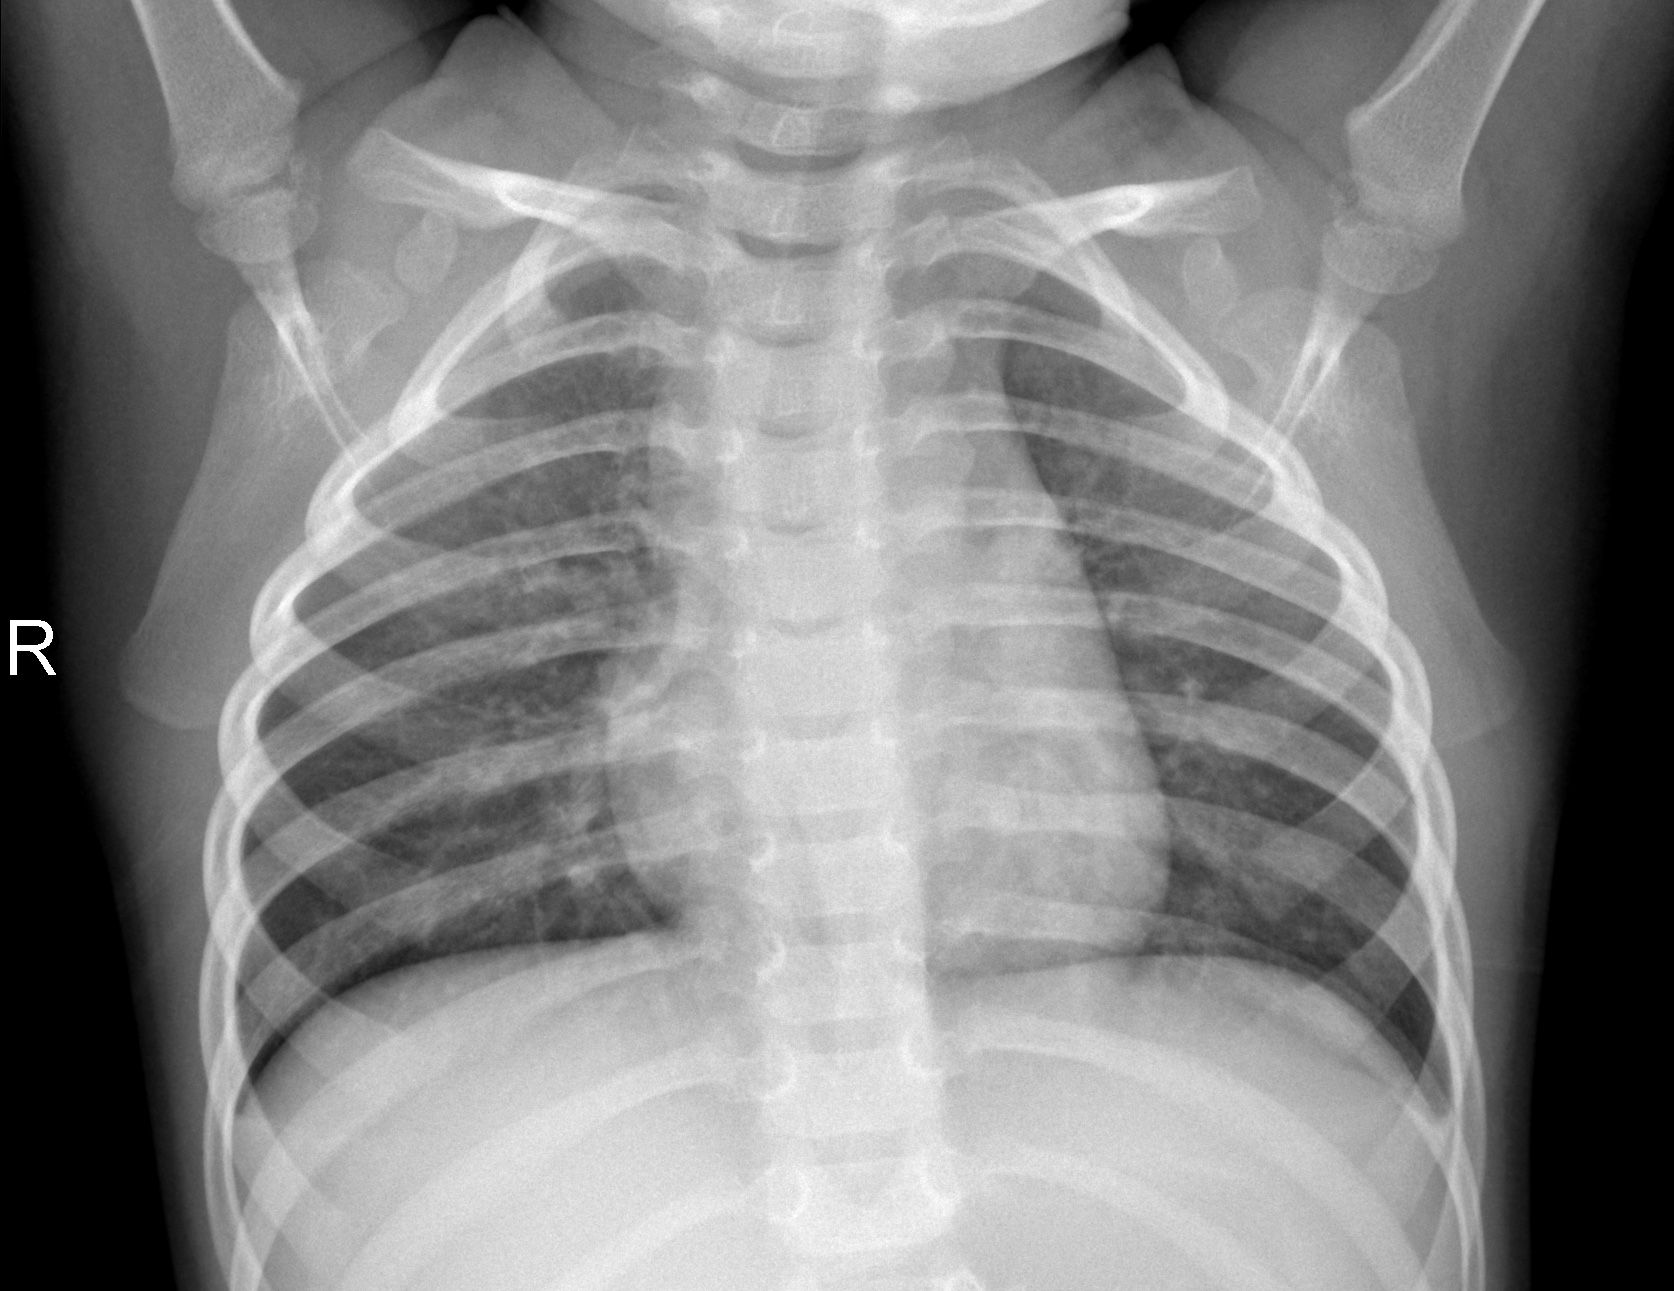
Diagnosis: NORMAL